Interaction volume radius: 10 \u00c5
Interaction volume height: 25 \u00c5
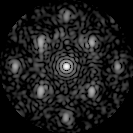
Disorder parameter: 0.4464